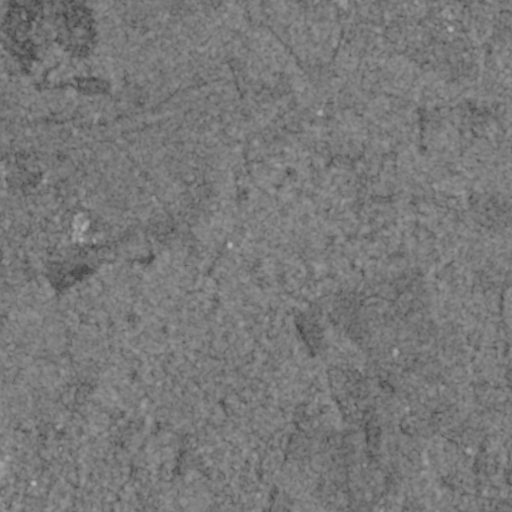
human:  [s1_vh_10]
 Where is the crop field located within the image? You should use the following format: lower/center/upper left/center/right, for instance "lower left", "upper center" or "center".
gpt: The crop field is located in the upper left of the image.
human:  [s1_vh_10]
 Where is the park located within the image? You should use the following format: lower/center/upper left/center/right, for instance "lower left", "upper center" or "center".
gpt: The park is located in the upper left of the image.
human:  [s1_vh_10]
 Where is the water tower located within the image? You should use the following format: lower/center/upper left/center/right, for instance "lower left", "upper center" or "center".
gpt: The water tower is located in the lower left of the image.
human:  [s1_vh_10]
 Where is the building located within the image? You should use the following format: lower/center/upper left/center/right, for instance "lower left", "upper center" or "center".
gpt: The building is located in the left of the image.
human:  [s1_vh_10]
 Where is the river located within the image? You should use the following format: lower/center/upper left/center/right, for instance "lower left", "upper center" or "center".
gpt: The river is located in the upper of the image.
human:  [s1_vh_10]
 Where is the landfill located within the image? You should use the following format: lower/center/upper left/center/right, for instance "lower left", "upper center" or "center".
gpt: There is no landfill in the image.

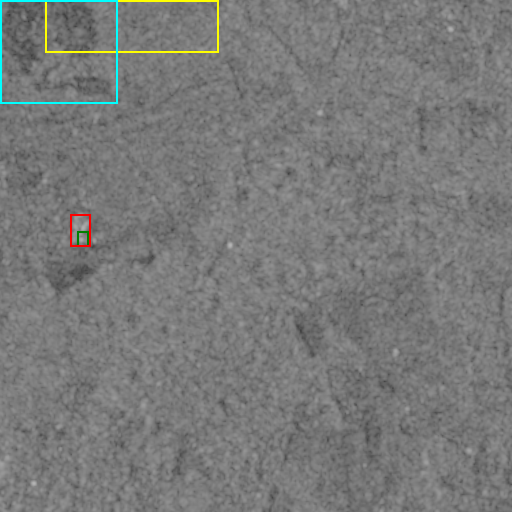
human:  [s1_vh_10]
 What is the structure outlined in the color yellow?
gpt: The structure outlined in yellow is a crop field.
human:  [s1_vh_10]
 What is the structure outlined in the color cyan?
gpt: The structure outlined in cyan is a park.
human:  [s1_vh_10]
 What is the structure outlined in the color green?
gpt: The structure outlined in green is a building.
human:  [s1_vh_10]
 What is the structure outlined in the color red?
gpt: The structure outlined in red is a building.
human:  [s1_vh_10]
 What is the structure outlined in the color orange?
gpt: There is no orange outline.